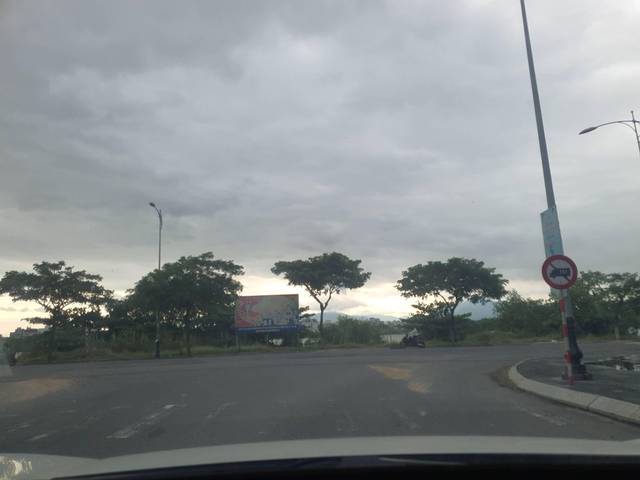
Region: Vietnam
Coordinates: 16.028, 108.238